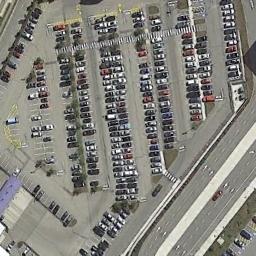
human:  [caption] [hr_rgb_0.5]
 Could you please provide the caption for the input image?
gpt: There are a dozen cars in the parking lot .

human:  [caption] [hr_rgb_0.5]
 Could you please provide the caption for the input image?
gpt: The parking lot is full of cars next to the road .

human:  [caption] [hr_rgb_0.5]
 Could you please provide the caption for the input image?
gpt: The parking lot has lots of cars arranged neatly in lines .

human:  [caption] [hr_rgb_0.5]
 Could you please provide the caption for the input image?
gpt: There are many cars in the parking lot .

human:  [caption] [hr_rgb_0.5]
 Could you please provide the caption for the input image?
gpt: There are many cars on the parking lot by the roadside .